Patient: sex M, age 24
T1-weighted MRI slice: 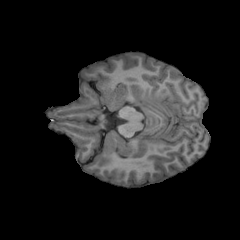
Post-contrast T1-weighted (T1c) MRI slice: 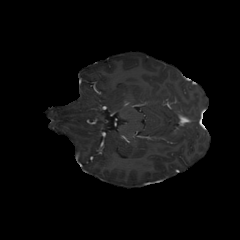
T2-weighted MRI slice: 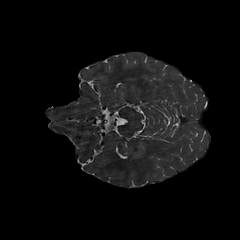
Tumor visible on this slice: no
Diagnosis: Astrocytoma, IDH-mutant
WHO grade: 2